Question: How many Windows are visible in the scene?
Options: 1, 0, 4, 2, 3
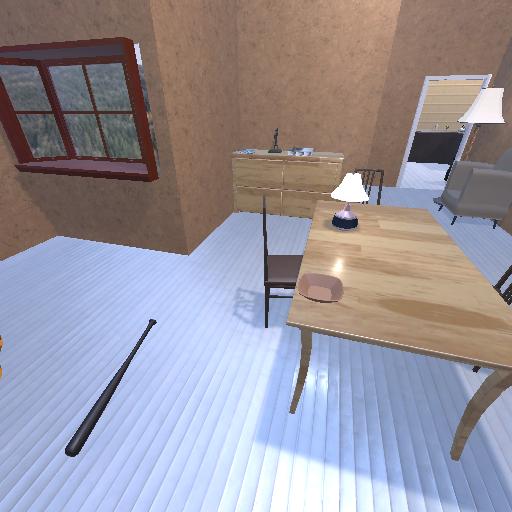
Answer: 1